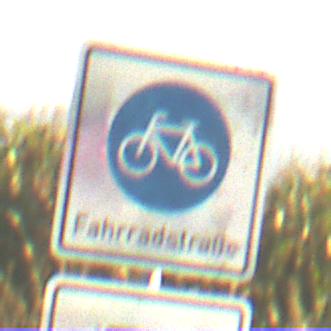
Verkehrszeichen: BeginnFahrradstrasse
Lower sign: MehrspurigeFahrzeugeFrei2
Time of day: SunriseSunset
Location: Outdoor (RoadRail)
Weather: Clear
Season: NotSpecified
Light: Natural